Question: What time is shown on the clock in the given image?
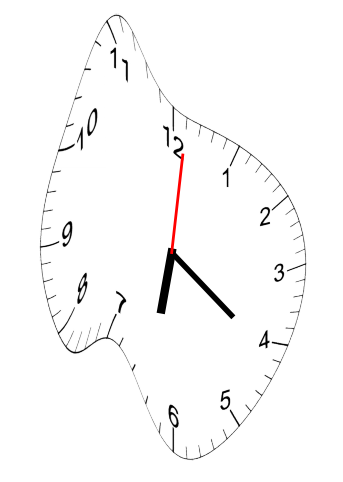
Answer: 06:21:01